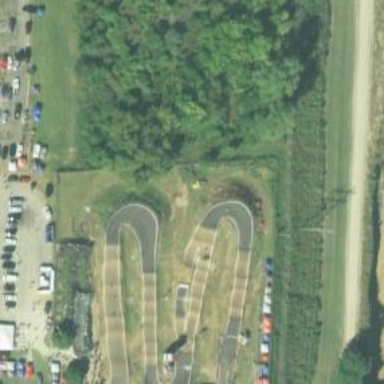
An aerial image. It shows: Asphalt track within leisure land area.